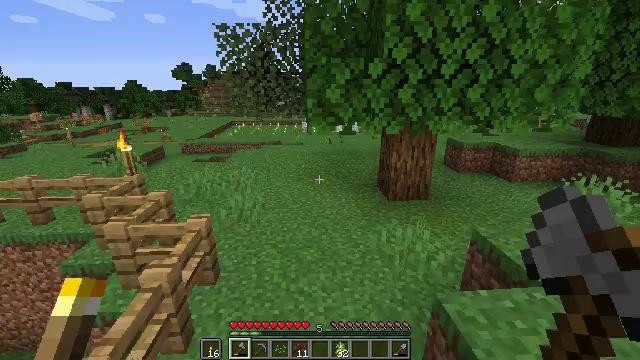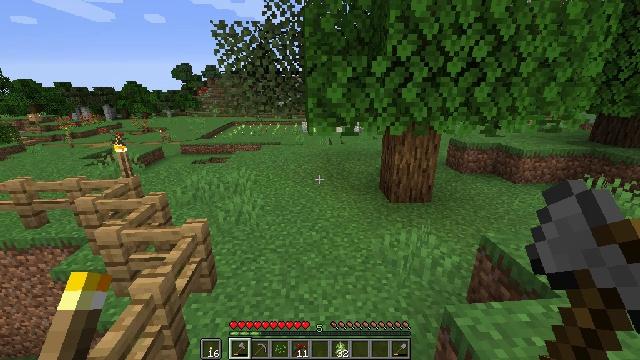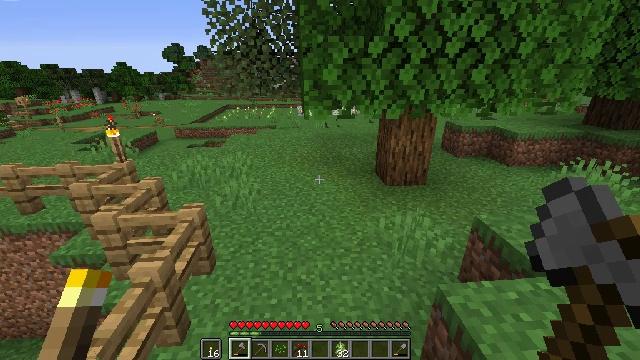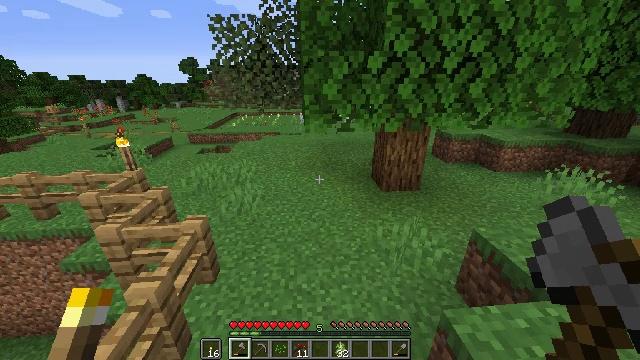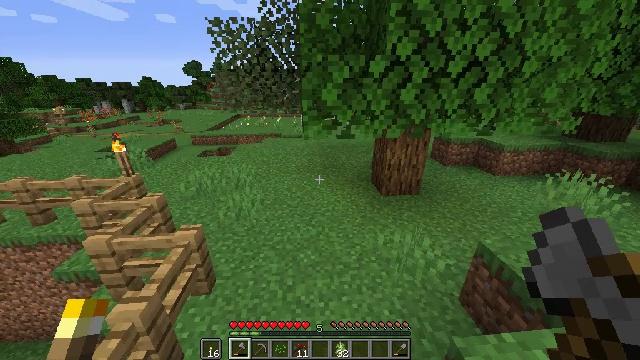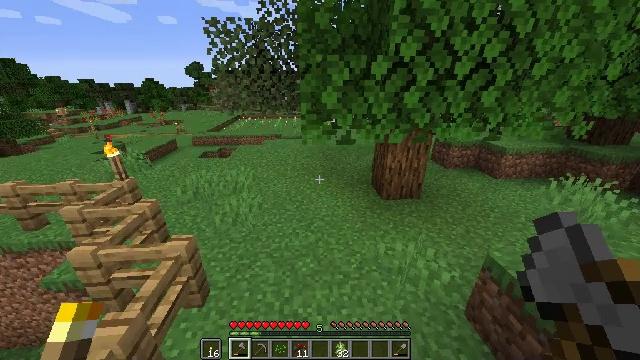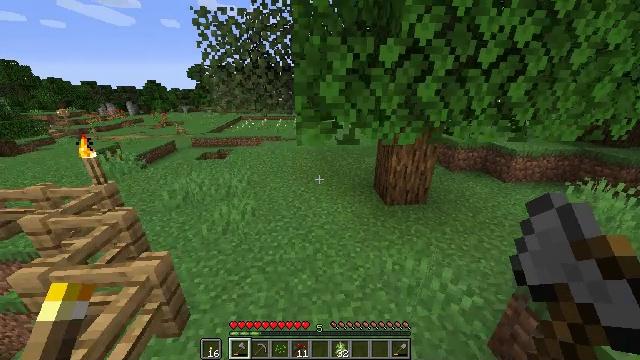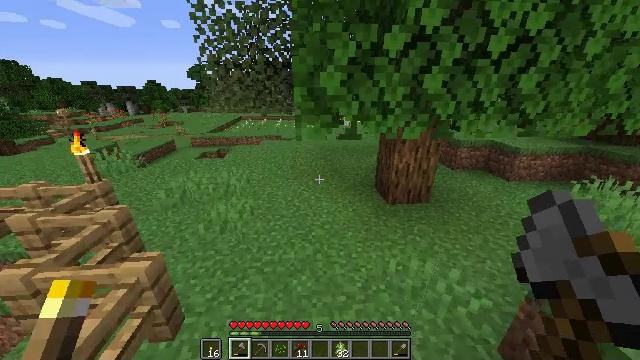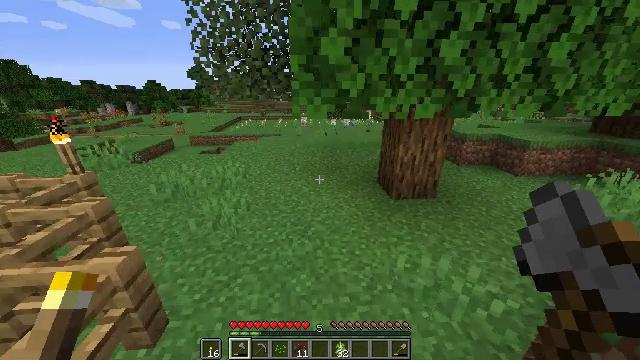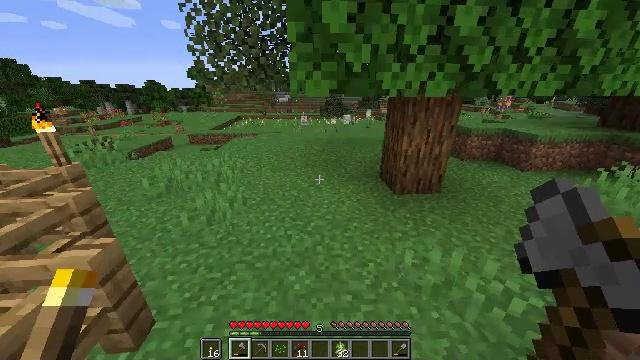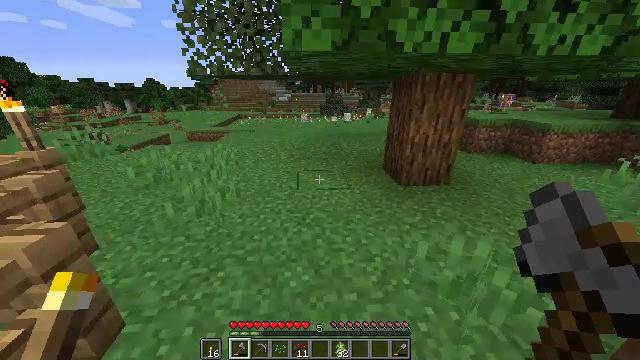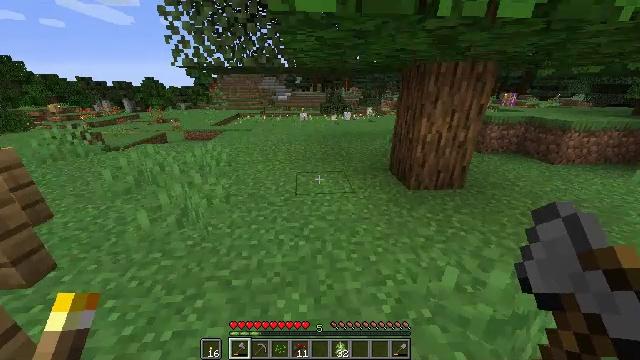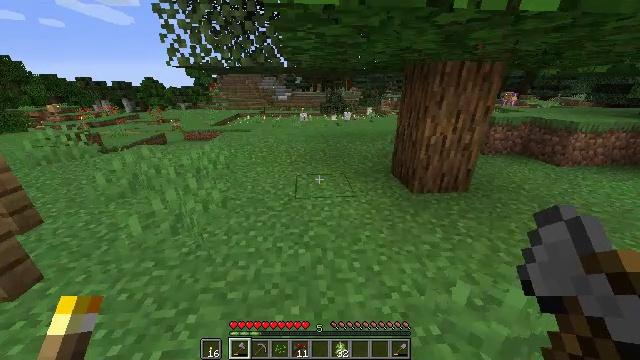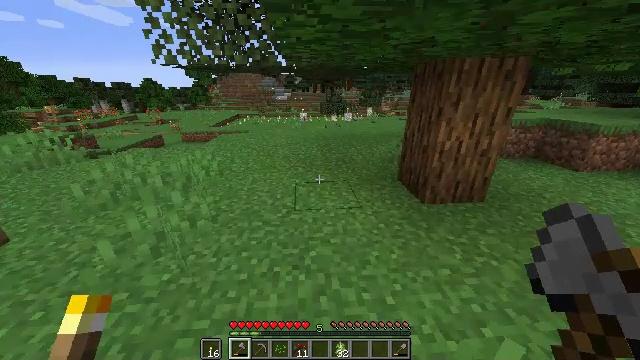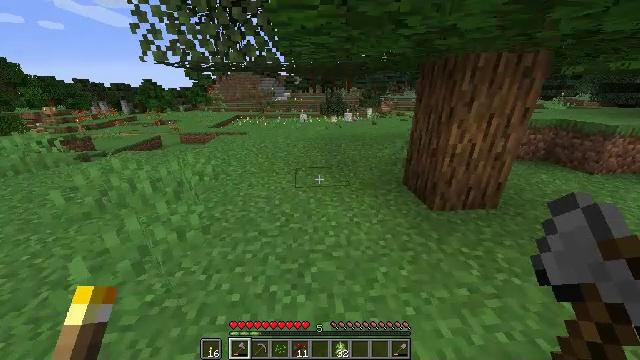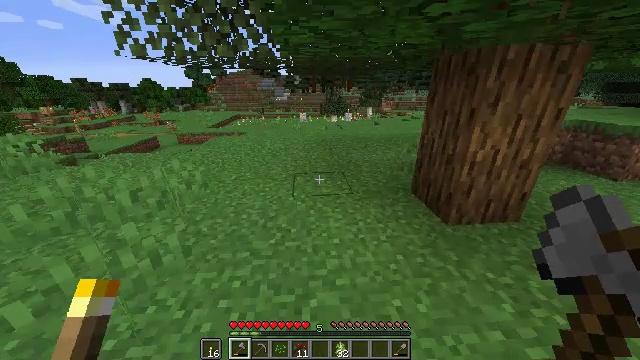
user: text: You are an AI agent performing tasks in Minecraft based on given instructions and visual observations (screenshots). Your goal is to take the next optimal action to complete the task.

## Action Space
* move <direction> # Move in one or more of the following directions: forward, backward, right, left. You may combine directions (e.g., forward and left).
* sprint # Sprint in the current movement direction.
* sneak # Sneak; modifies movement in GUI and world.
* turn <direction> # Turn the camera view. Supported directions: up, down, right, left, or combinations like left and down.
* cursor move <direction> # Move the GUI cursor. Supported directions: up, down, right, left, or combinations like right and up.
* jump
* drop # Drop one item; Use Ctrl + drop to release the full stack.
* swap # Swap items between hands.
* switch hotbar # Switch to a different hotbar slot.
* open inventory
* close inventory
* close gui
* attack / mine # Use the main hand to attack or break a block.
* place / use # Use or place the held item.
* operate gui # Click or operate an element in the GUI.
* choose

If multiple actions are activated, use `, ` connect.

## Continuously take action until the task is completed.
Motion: motion action
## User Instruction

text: Clear the ground by mining grass.
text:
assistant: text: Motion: move forward
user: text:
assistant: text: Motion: move forward, turn down
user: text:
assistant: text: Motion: move forward
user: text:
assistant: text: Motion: move forward
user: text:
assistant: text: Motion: move forward
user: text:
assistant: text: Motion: move forward
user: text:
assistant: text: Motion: move forward
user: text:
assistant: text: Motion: move forward
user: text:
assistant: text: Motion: move forward
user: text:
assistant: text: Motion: move forward
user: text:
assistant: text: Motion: move forward
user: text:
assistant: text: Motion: move forward
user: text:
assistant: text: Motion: move forward
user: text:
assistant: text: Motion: move forward
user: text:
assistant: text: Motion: move forward
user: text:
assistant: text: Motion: move forward
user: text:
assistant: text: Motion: move forward
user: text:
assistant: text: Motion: move forward
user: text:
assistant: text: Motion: move forward
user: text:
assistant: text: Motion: move forward
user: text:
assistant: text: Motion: move forward
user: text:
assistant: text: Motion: move forward
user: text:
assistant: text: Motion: move forward
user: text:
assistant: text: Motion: move forward
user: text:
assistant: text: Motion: move forward
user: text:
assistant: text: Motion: move forward
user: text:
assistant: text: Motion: move forward
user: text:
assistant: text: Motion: move forward
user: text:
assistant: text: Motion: move forward
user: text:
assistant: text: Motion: move forward